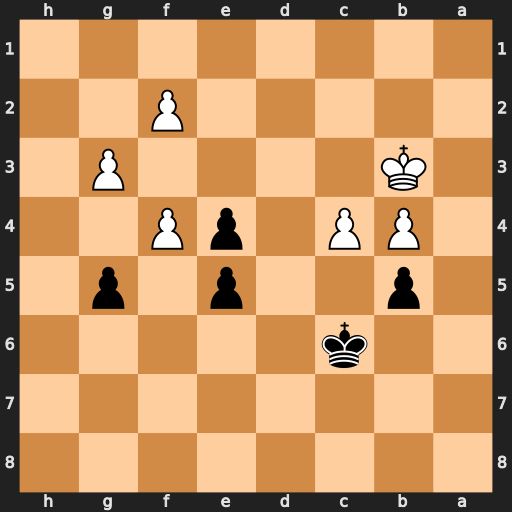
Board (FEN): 8/8/2k5/1p2p1p1/1PP1pP2/1K4P1/5P2/8
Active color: b
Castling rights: -
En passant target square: -
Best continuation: exf4 gxf4 e3 cxb5+ Kd7 fxe3 g4 f5 g3 b6 g2